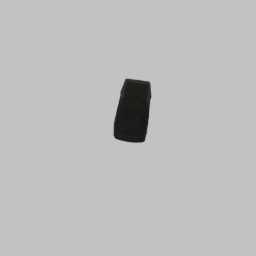
Label: mechanical